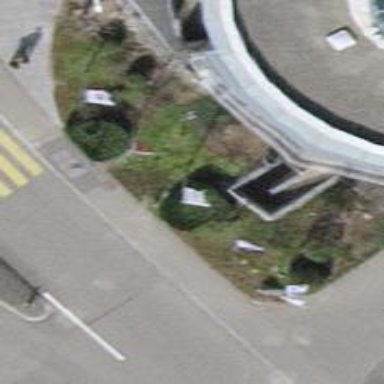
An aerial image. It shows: Flagpole structure.